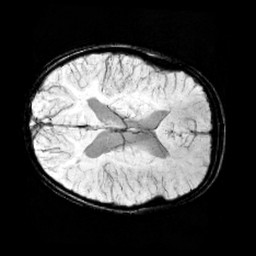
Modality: minIP
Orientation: axial
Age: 10
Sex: male
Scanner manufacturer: siemens
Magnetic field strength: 3 T
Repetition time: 0.027 s
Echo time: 0.02 s